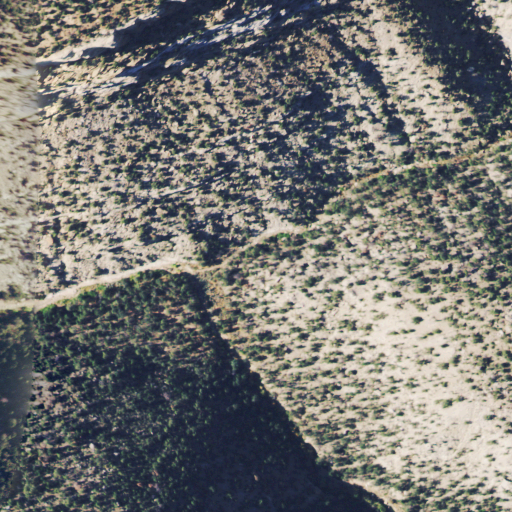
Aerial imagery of valley in Colorado named Lion Canyon containing shrub and evergreen forest